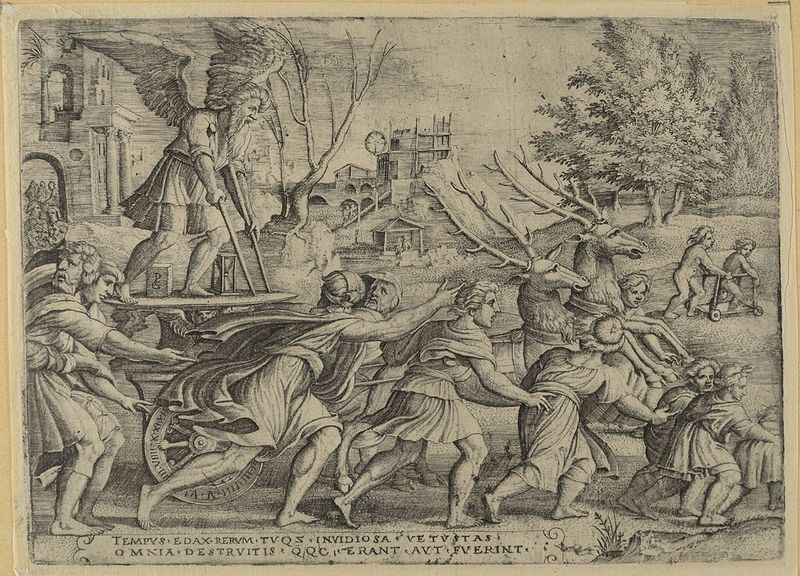
Titel: Triumph der Zeit, Blatt aus der Folge der Triumphe nach Petrarca
Künstler: Georg Pencz
Standort: Hamburg
Institution: Museum für Kunst und Gewerbe Hamburg
Schlagwörter: baum, flügel, menge, geschichte, tragen, ast, renaissance, wald, kinder, engel, papier, grafik, graphik, kutsche, flucht, fotografie, photographie, schild, burg, festung, druckgraphik, druckgrafik, stich, fliehen, allegorie, menschenmenge, leben, hirsch, hirsche, verfolgung, zeit, geweih, kupferstich, triumphzug, verfolgen, festzug, fahrzeuge, wegrennen, ewigkeit, lebensalter, tieren, einzug, sanduhr, saturn, mob, gerippt, roller, reproduktionen, entfliehen, druckerzeugnisse, entweichen, ornamentstich, ornamentstiche, entrée solennelle, joyeuse entrée